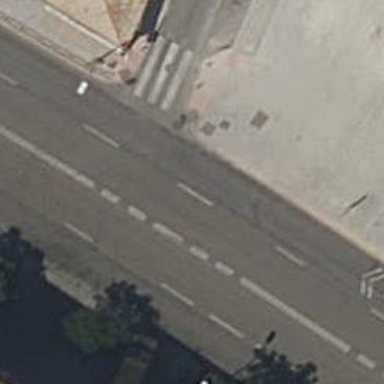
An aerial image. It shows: Bus stop with platform for public transport.